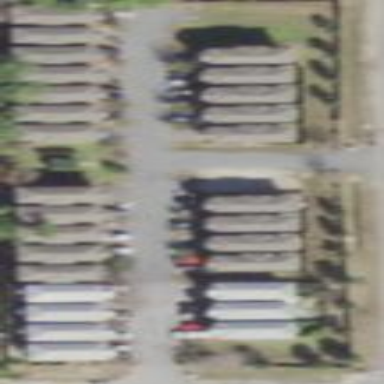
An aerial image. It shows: This residential area consists of single-family homes.